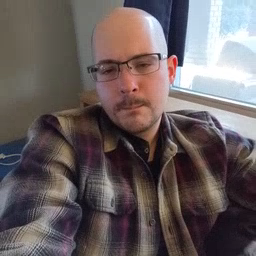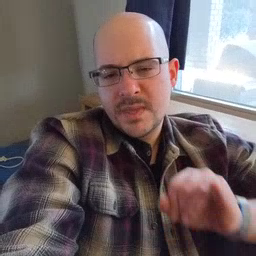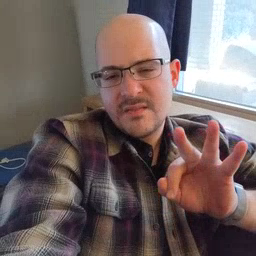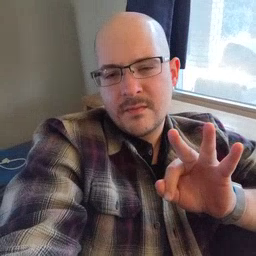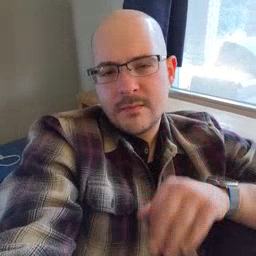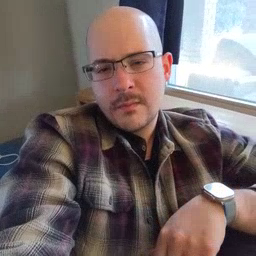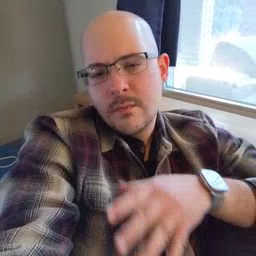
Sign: if